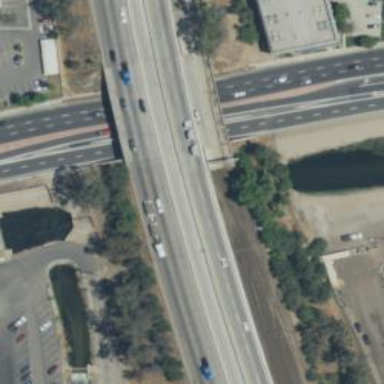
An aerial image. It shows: Bridge over motorway.